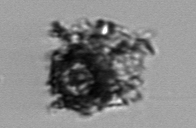
Label: Thalassiosira_TAG_external_detritus